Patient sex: F
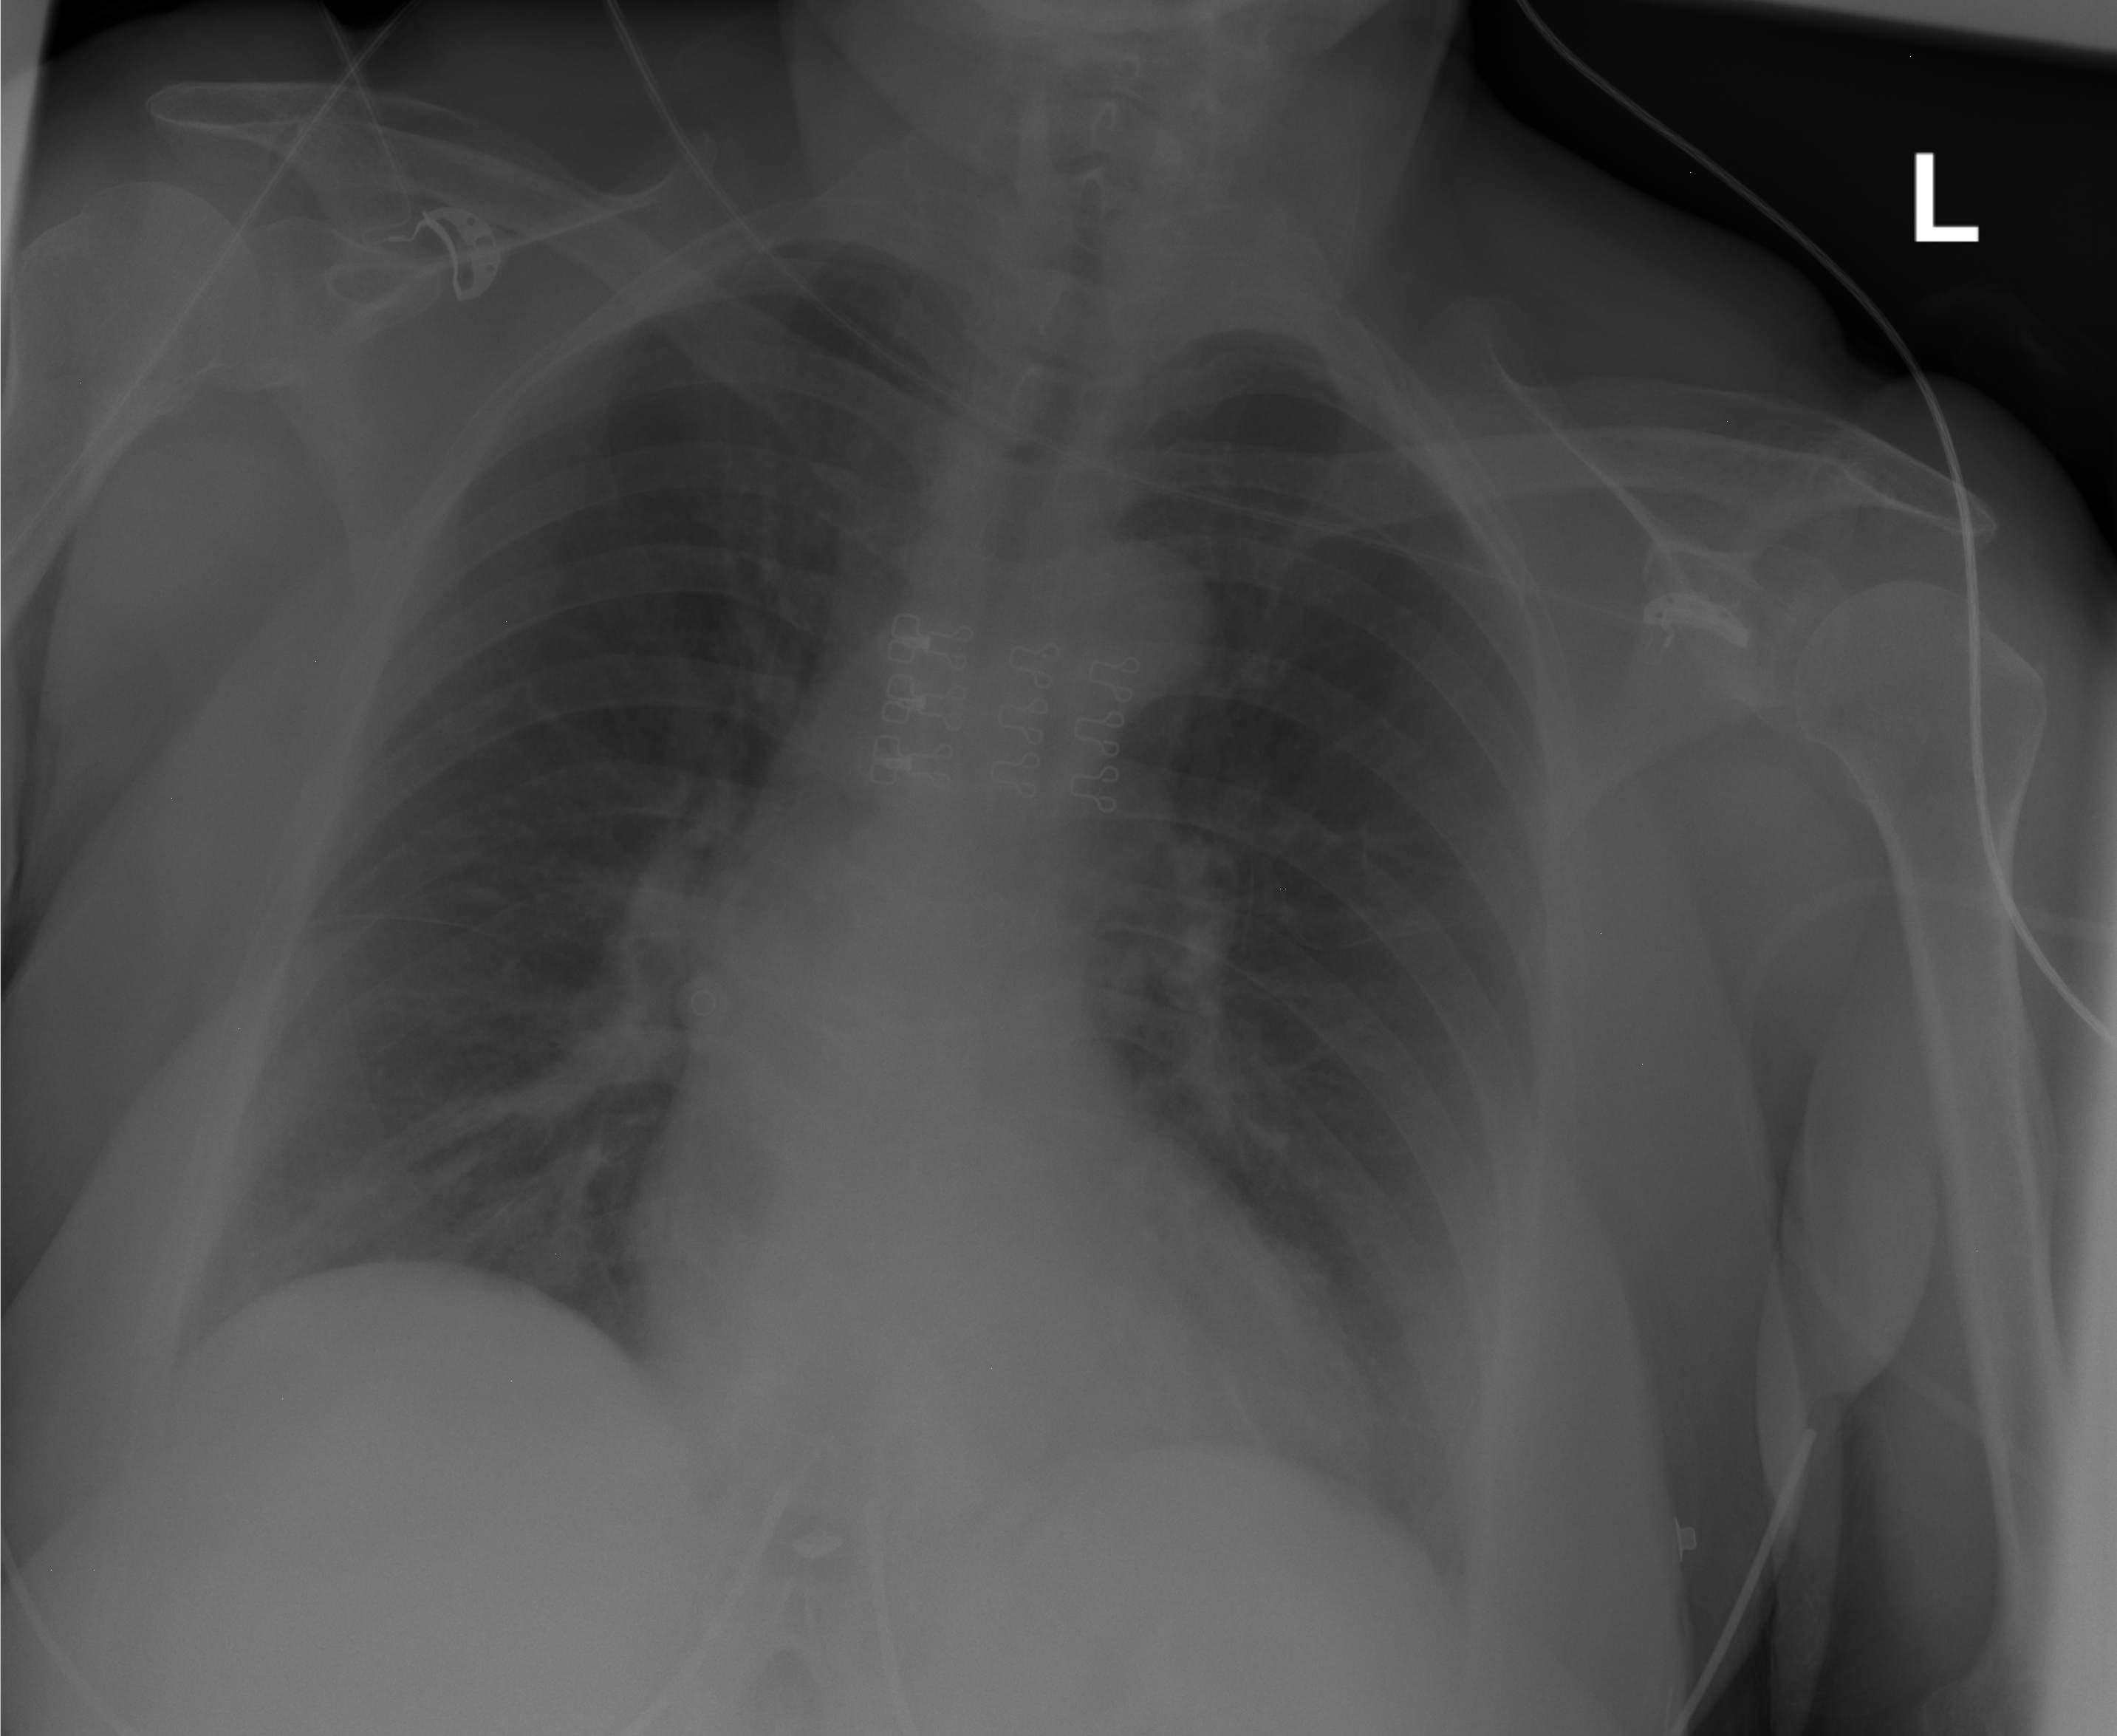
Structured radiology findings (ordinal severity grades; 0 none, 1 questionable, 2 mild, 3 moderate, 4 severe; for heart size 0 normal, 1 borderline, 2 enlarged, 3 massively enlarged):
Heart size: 0
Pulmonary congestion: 0
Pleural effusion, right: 0
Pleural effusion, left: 0
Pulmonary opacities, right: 1
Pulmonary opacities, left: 0
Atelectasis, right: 0
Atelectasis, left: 0